Question: There are some blocks in the picture. Find the smallest square area that can place all the small blocks in the area in a suitable way without overlapping. Return the length of the square side.
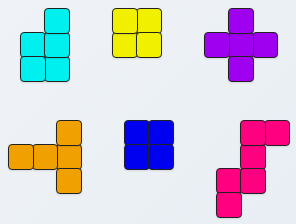
Answer: 6